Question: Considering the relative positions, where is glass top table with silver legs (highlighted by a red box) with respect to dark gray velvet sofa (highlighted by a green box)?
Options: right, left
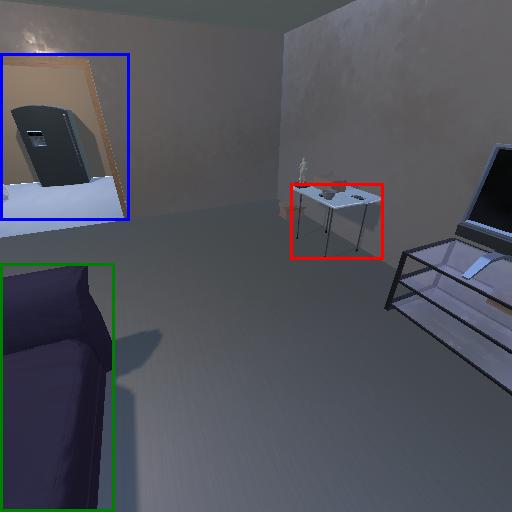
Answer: right